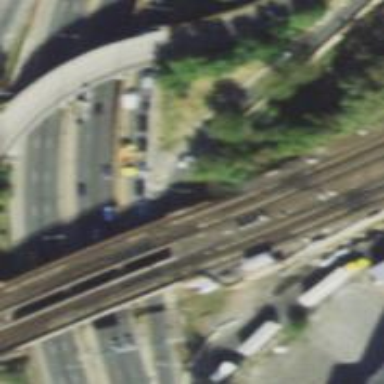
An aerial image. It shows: Bridge over electrified railway track.